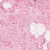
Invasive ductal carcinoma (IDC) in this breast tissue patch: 0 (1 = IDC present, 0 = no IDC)